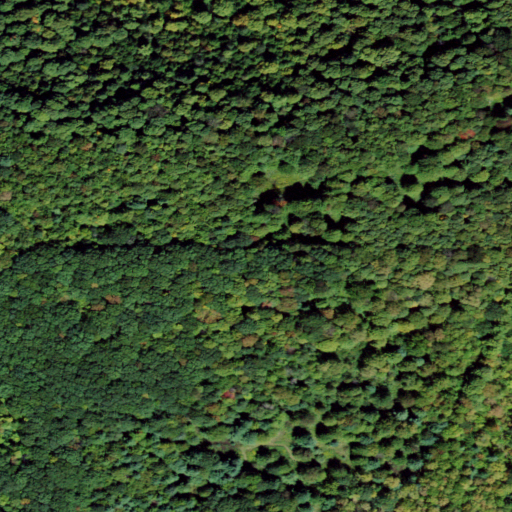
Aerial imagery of mountain in New York named Nobles Hill containing deciduous forest and mixed forest